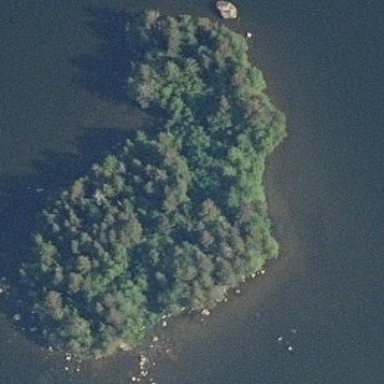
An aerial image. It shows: Image showing island.